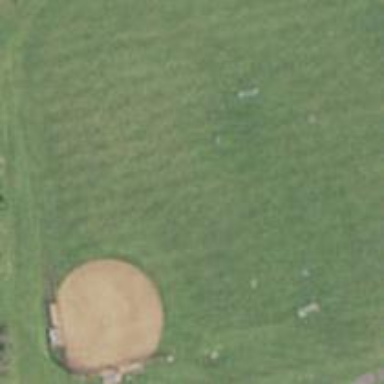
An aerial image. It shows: Baseball pitch for leisure land activities.